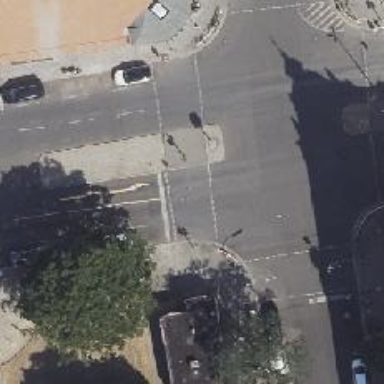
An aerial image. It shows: Asphalt footway with crossing equipped with traffic signals.